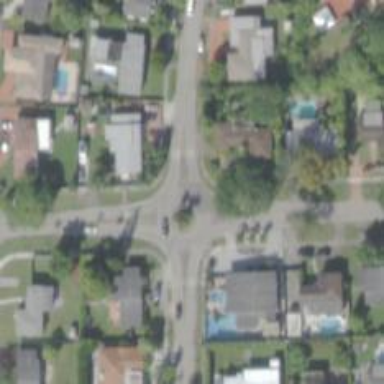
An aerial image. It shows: Tertiary road leading to roundabout.